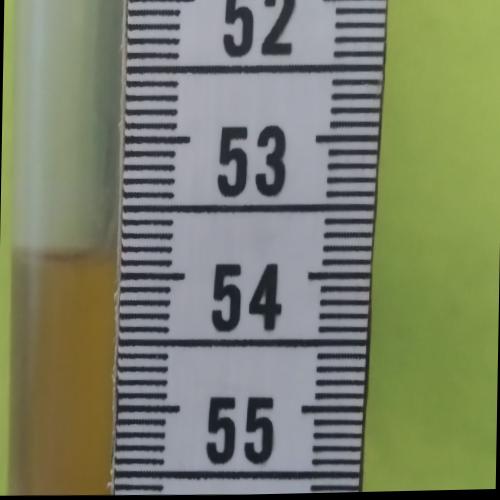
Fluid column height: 53.9 cm